Question: In my app I have this situation: I open dialog and set the content view like this:
'''
Dialog dialog = new Dialog(context);
dialog.setContentView(R.layout.dialog);
'''
dialog.xml
'''
<?xml version="1.0" encoding="utf-8"?>
<LinearLayout xmlns:android="http://schemas.android.com/apk/res/android"
android:layout_width="match_parent"
android:layout_height="match_parent"
android:background="@drawable/patientsbg"
android:orientation="vertical" >
</LinearLayout>
'''
And the result is this:

I want to have dialog exactly with my image and with no borders and spaces.
Any idea ?
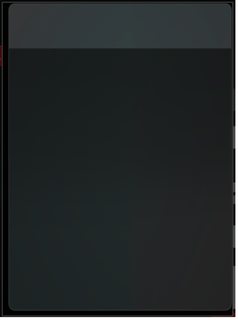
Answer: Just set your dialog background transparent as below:
'''
Dialog dialog = new Dialog(context);
dialog.setContentView(R.layout.dialog);
dialog.getWindow().setBackgroundDrawable(new ColorDrawable(android.graphics.Color.TRANSPARENT));
'''
Try to apply the theme to your dialog to remove the border of your dialog as below:
Create a style in your 'res/style' and write below code in it.
'''
<style name="Dialog_No_Border">
<item name="android:windowIsFloating">true</item>
<item name="android:windowBackground">#<PHONE></item>
</style>
'''
And set the above style in your dialog as below:
'''
dialog = new Dialog(this, R.style.Dialog_No_Border);
'''